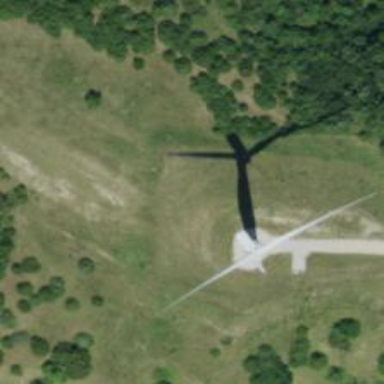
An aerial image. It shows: Wind generator in the form of horizontal axis wind turbine.